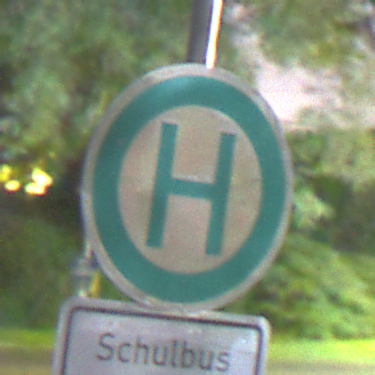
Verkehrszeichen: Haltestelle
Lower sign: ZeitangabenMitBeschraenkungAufWochentage5
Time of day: Night
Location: Outdoor (Suburban)
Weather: PartlyCloudy
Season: NotSpecified
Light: Artificial